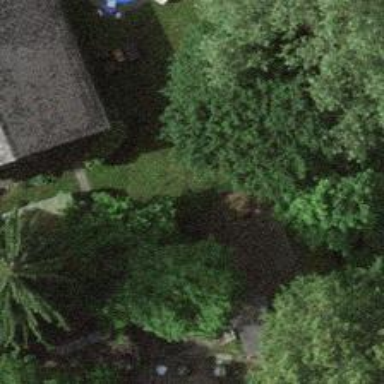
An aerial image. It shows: Shed.